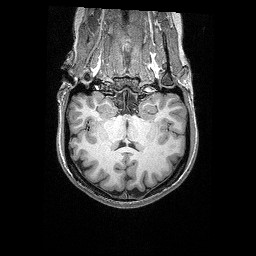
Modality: T1w
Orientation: sagittal
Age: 24
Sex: female
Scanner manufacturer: siemens
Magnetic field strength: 3 T
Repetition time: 2.4 s
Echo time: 0.03 s